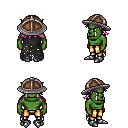
a pixel art fantasy rpg character, male body template, orc, green skin, black tattered cape, gold greaves, pink loose hair, chain helm, metal boots, four views (front, back, left, right), 2x2 character sprite sheet, small pixel art, hard edges, no anti-aliasing